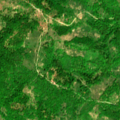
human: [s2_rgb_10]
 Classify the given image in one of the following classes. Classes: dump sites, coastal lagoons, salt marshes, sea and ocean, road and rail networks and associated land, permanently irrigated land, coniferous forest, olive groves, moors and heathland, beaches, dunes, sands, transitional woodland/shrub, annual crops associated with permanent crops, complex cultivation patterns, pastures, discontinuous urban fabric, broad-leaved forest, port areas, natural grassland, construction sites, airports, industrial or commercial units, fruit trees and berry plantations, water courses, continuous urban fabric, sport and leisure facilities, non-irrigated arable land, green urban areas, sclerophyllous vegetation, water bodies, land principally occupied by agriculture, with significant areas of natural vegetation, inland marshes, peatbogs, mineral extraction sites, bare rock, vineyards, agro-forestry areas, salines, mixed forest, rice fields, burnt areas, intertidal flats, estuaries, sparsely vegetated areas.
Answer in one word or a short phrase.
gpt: broad-leaved forest, natural grassland, transitional woodland/shrub